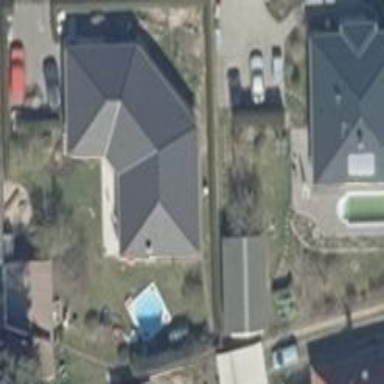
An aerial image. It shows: Detached building with gabled roof.